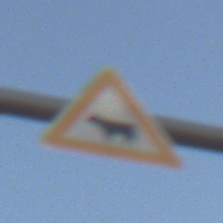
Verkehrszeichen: ViehtriebRechts
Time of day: SunriseSunset
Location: Outdoor (Nature)
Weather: Clear
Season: NotSpecified
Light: Natural